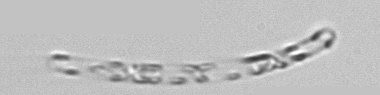
Label: Guinardia_striata